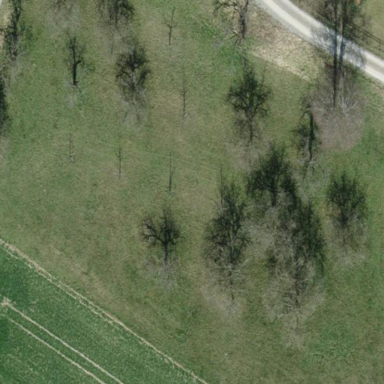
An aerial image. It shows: Orchard.